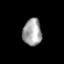
Tissue: prostate
Cell type: Epithelial cells
Senescence score: 0.3616
Nuclear area (px): 498
Mean DAPI intensity: 162.078